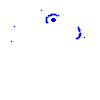
Particle: kaon